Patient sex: M
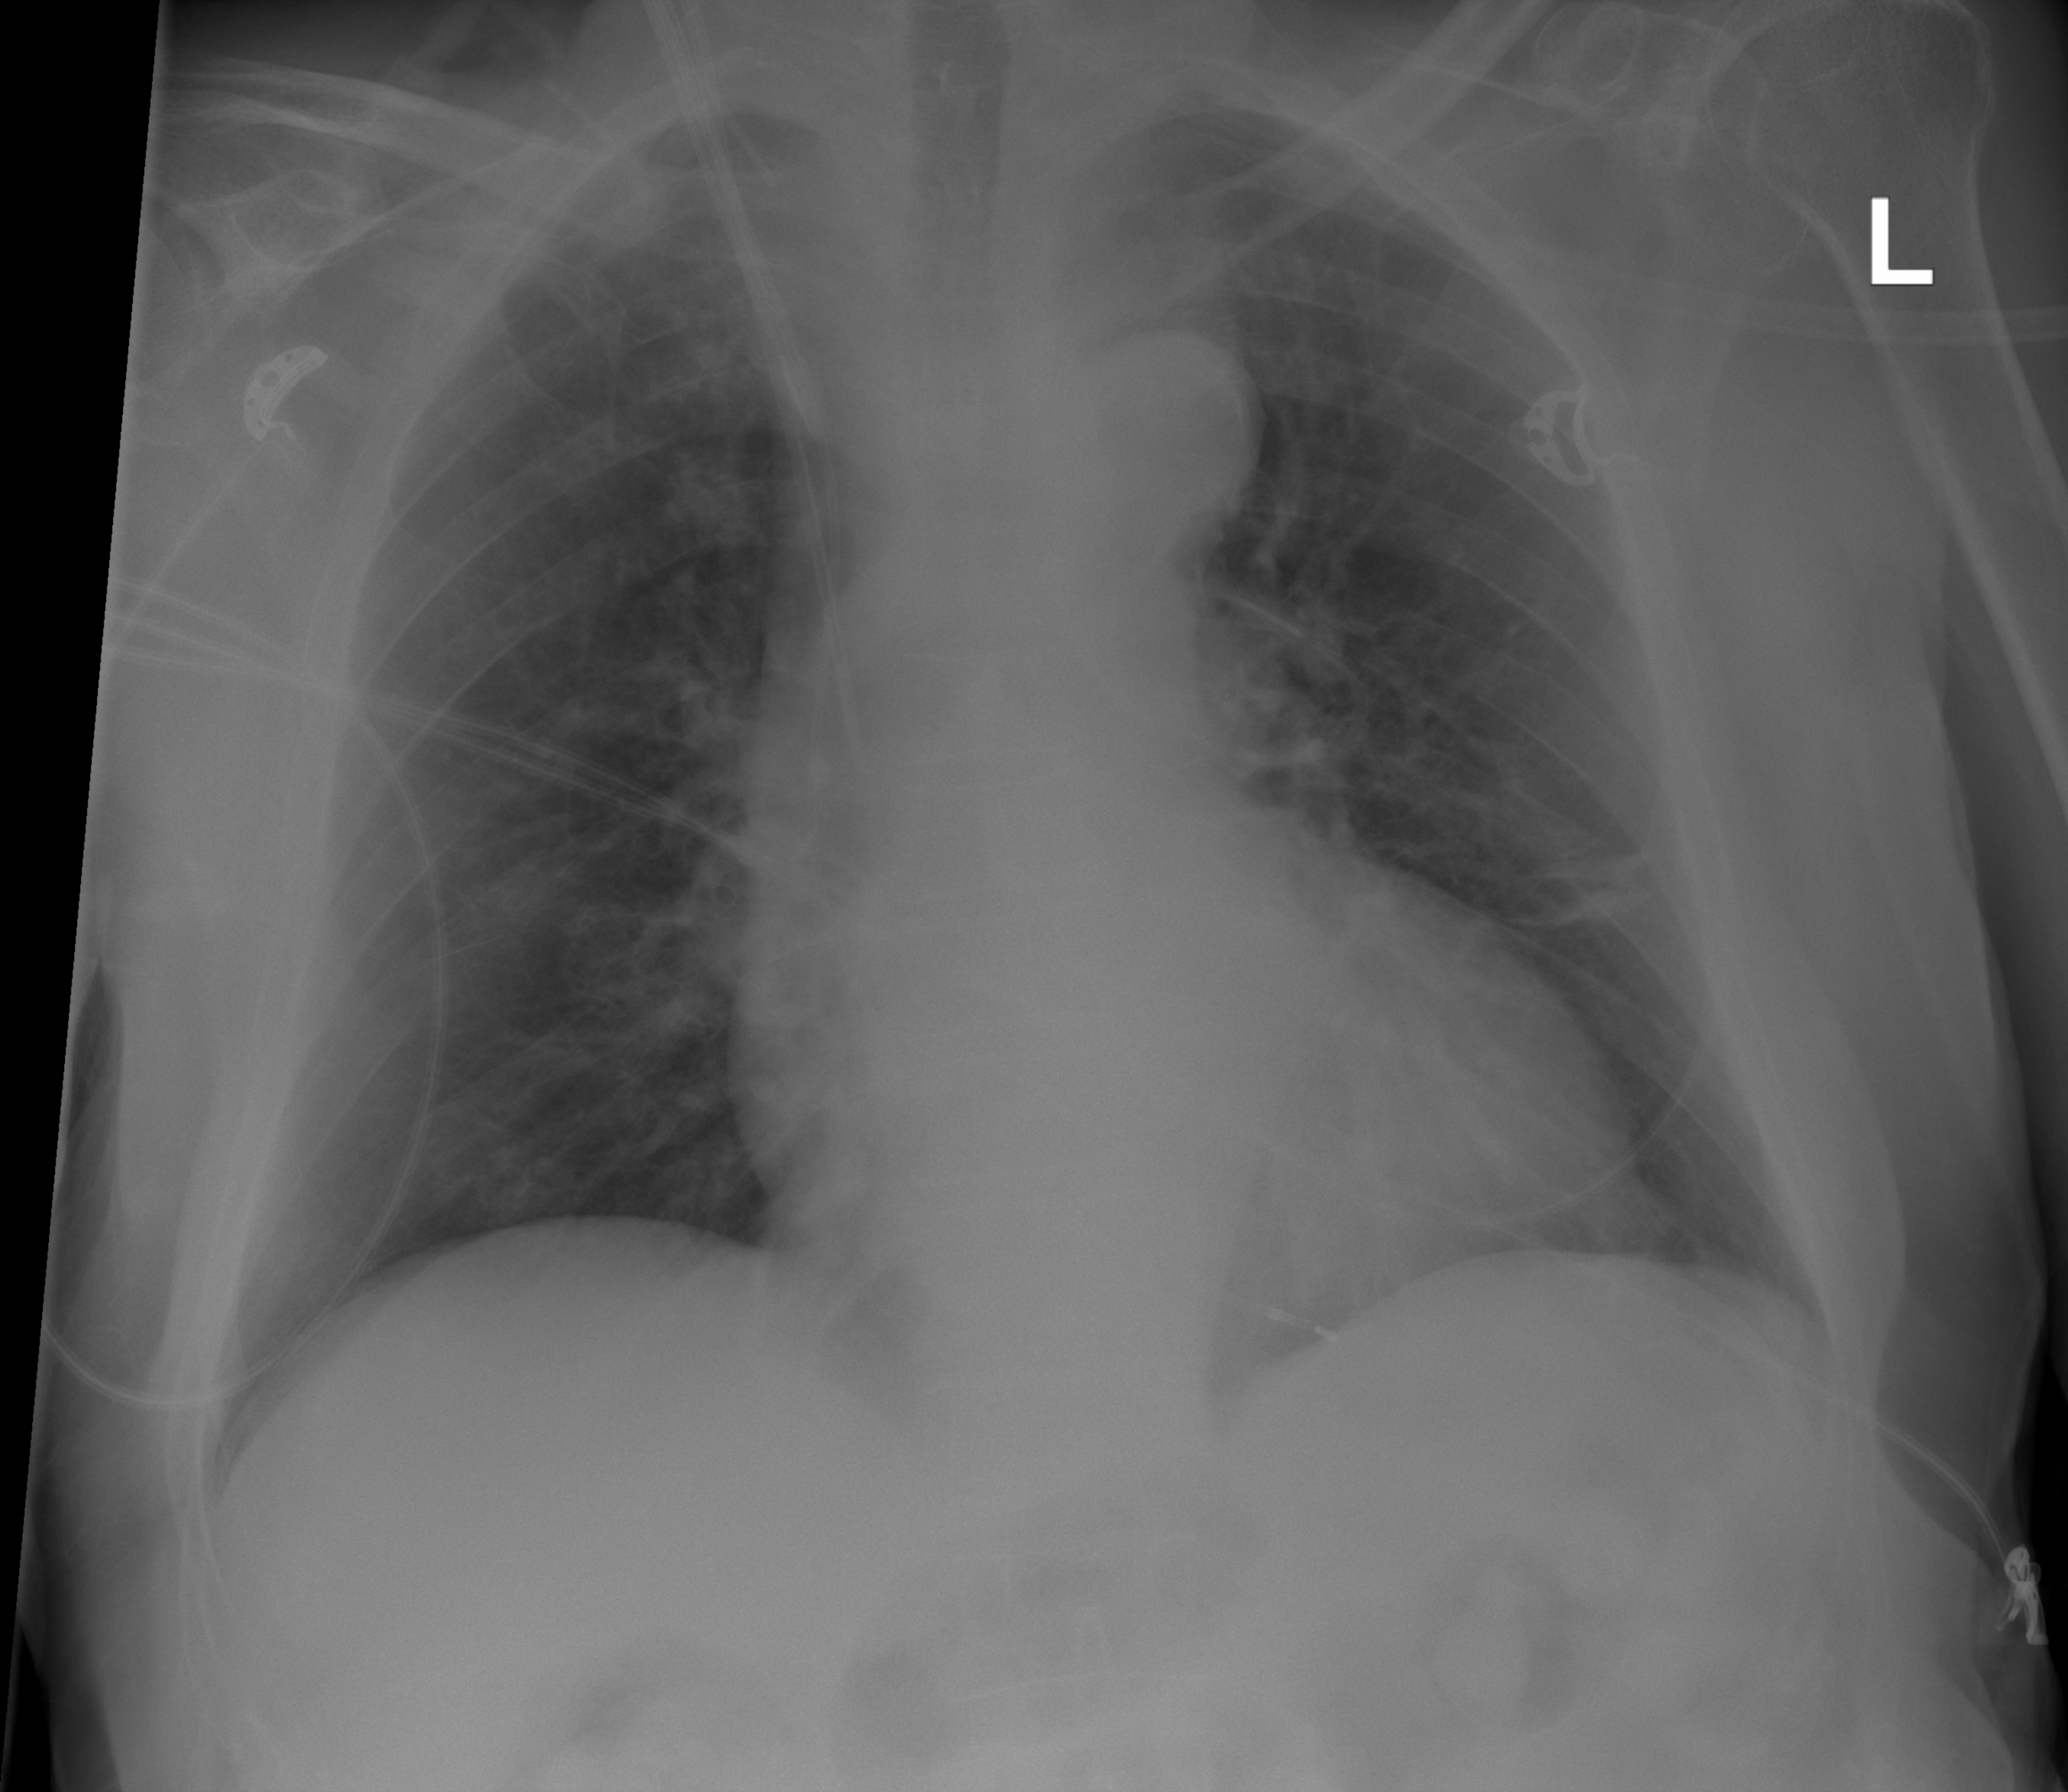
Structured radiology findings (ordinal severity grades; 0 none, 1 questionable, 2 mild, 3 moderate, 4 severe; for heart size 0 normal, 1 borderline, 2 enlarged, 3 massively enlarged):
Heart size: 2
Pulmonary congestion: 2
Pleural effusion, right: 0
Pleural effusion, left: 0
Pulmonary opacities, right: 0
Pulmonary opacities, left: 0
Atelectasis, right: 0
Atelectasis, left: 2